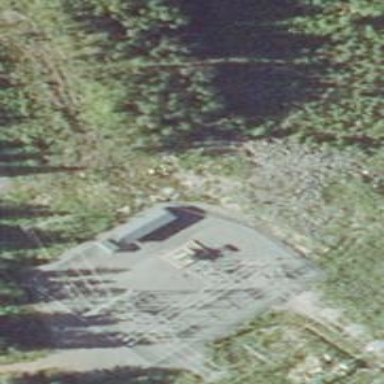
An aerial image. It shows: Distribution level power substation.